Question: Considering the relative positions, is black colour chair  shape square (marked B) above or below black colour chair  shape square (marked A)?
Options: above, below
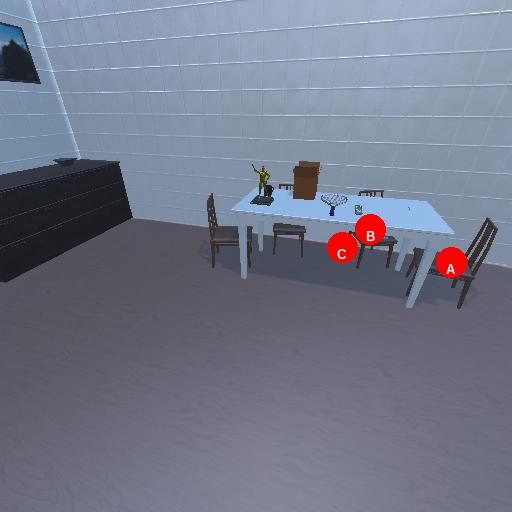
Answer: above